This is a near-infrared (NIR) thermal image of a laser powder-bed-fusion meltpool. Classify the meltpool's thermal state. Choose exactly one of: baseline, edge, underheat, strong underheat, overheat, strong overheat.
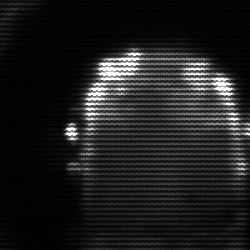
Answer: baseline